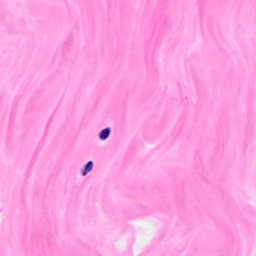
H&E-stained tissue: Breast